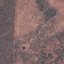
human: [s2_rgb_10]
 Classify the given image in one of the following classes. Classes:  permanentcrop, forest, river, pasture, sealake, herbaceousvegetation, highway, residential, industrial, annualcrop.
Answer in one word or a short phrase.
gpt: PermanentCrop